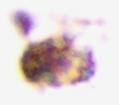
Label: Detritus